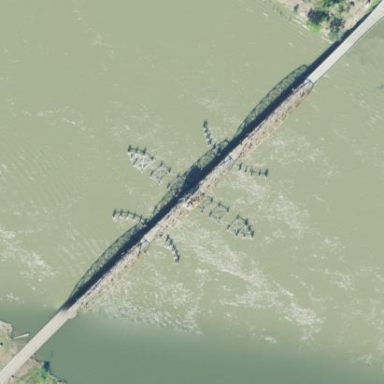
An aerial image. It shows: Man-made bridge.